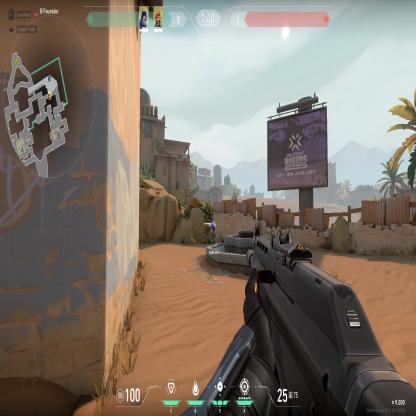
Label: teammate